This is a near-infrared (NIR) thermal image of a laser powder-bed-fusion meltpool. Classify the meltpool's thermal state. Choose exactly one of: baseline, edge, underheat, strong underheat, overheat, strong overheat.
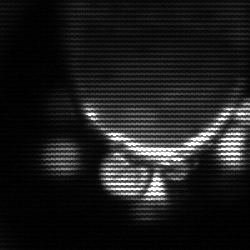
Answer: baseline